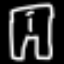
Label: pants